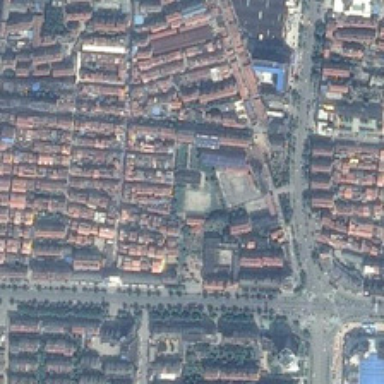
Many buildings and green trees are in a dense residential area .